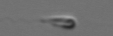
Label: flagellate_morphotype3